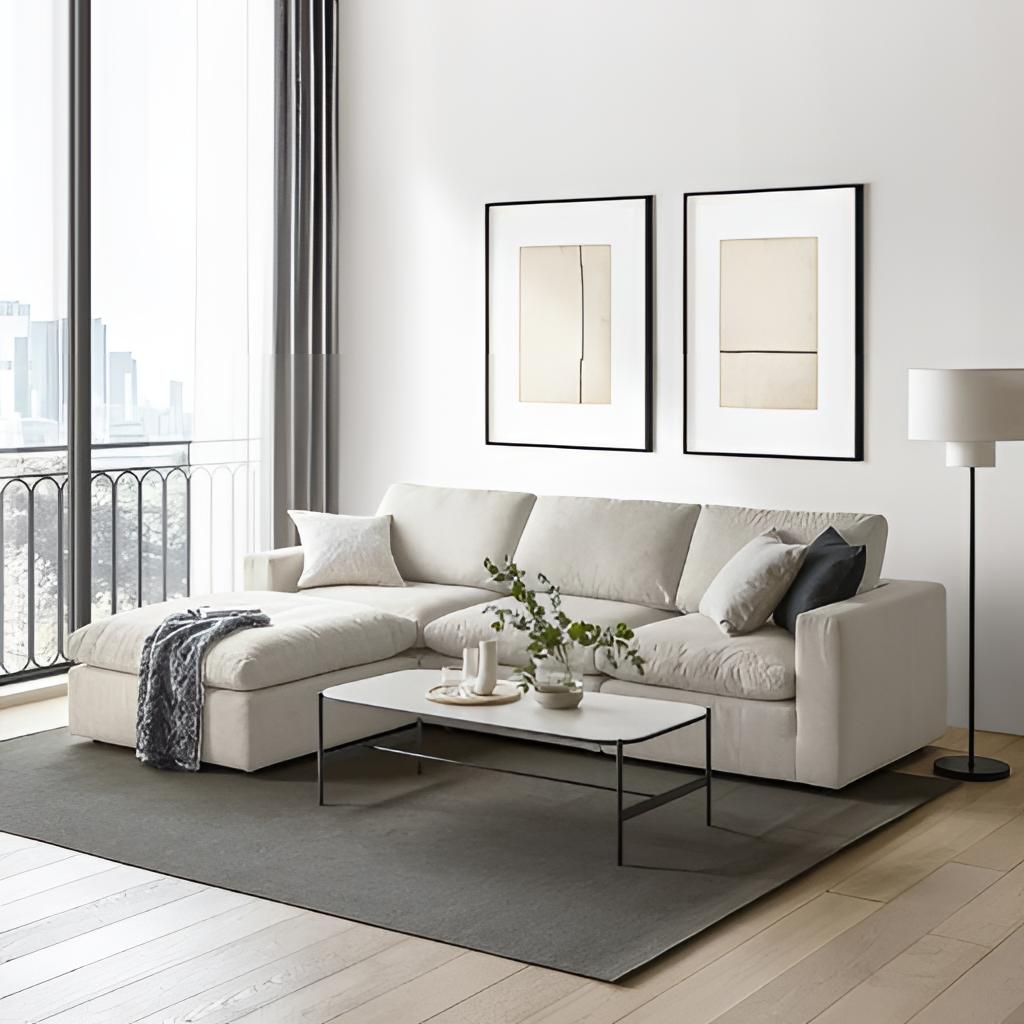
living room, beige fabric sectional sofa, wood flooring, with plank pattern, paint wallpaper, with solid pattern, modern